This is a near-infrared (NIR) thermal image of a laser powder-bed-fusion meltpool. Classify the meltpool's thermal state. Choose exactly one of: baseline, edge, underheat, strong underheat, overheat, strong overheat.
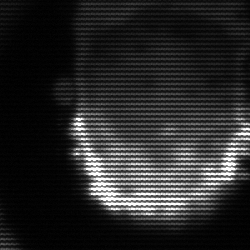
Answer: baseline